The trace is the raw vibration amplitude of a rotating bearing as a function of time. Diagnose the bearing from this image, choosing from: normal, inner_race, outer_race, ball.
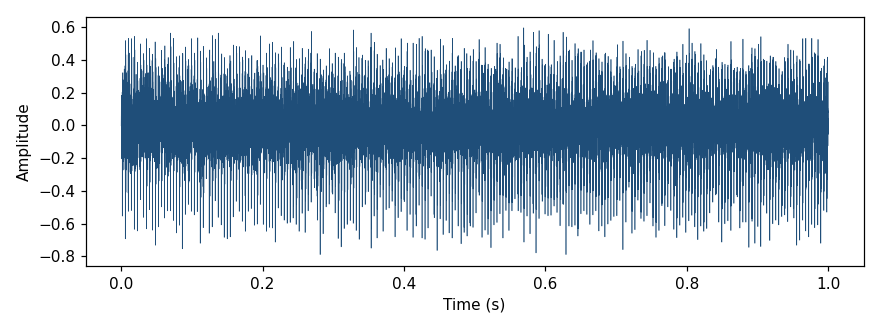
Answer: outer_race